Question: I'm not too sure how to word this because I've not got any idea on the technical names for things.
Like this - Probably incorrect format, but as an idea:

*There are several more folders inside each month, all with their own individual folders.
Without updating the whole repository, how would I do that?
Thanks!!
I'm not sure I used tree and branch in the correct way, so sorry if I have offended you! :)
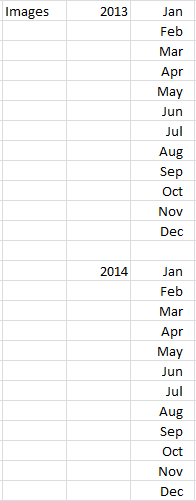
Answer: You would just right click on the specific folder and do an update. You don't need to do an update on just the parent to update children.
You can do a selective checkout too.